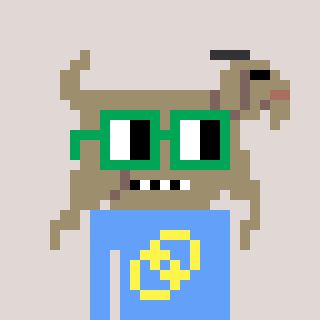
a pixel art character with square green glasses, a goat-shaped head and a blue-colored body on a warm background